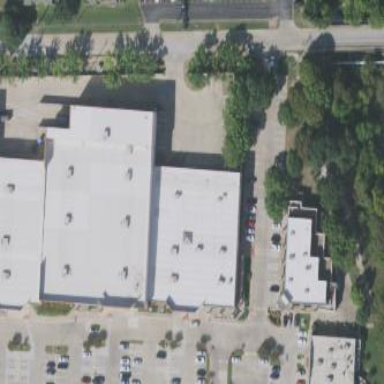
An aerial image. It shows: Retail building.